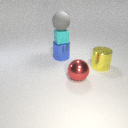
large gray rubber sphere above small cyan rubber cube